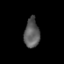
Tissue: prostate
Cell type: Fibroblasts
Senescence score: 0.8162
Nuclear area (px): 438
Mean DAPI intensity: 91.651